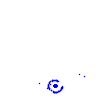
Particle: proton